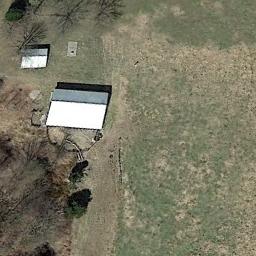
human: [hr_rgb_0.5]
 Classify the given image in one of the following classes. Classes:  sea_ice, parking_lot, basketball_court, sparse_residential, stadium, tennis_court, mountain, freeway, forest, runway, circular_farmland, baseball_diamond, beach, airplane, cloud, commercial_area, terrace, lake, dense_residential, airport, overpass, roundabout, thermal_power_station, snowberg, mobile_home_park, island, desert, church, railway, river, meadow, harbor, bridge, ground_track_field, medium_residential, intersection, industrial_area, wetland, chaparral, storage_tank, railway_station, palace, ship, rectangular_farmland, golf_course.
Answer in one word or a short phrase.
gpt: sparse_residential